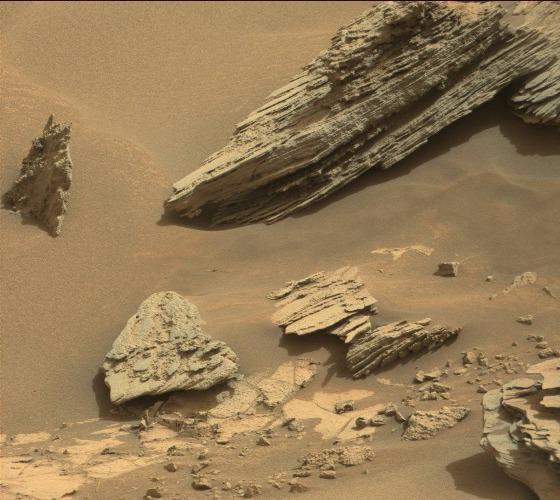
Terrain classes present: Bedrock, Gravel / Sand / Soil, Rock, Shadow